Aerial crown-view tile of a tropical tree (Barro Colorado Island, Panama), acquired 20250915:
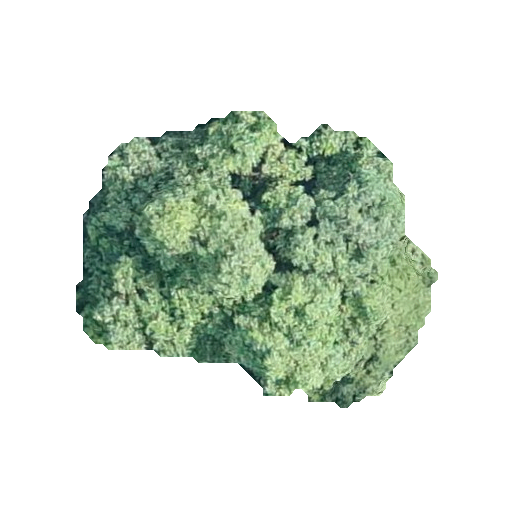
Species: Hieronyma alchorneoides
GBIF accepted scientific name: Hieronyma alchorneoides
Crown area: 111.025 m²